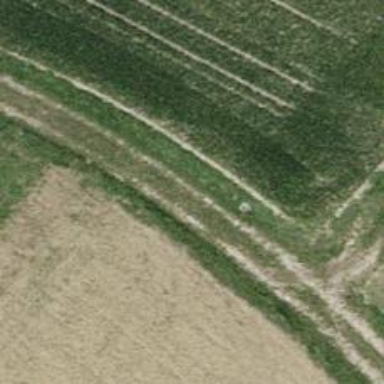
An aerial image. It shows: Grass track with Grade 4 tracktype.